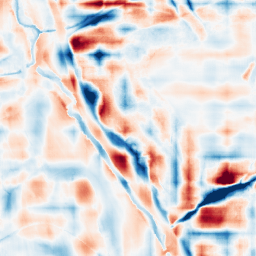
Category: wavelet
Decomposition family: wavelet_reverse_biorthogonal
Decomposition parameters: wavelet: rbio4.4
level: 5
Upsampling method: fft_zeropad
Upsampling parameters: scale: 2
Upsampling scale: 2